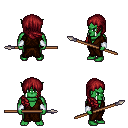
a pixel art fantasy rpg character, male body template, orc, green skin, brown robe, teal pants, brunette right-swept hairstyle, white cloth bracers, spear, four views (front, back, left, right), 2x2 character sprite sheet, small pixel art, hard edges, no anti-aliasing